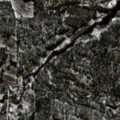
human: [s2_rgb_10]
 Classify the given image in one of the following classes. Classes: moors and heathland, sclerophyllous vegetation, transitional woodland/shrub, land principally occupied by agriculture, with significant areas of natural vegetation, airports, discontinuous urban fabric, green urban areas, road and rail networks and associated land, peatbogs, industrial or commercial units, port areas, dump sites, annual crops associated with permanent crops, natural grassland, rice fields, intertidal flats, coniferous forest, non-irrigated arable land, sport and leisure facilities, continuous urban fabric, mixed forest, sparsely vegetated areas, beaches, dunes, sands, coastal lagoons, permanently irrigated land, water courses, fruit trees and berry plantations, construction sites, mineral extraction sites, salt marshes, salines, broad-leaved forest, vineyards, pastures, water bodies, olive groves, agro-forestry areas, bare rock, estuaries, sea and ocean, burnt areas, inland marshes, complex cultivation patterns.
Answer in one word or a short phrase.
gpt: coniferous forest, mixed forest, transitional woodland/shrub